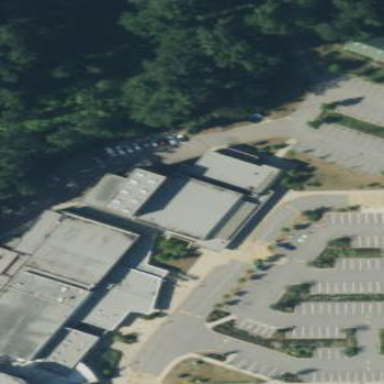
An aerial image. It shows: Arts center housed in building.